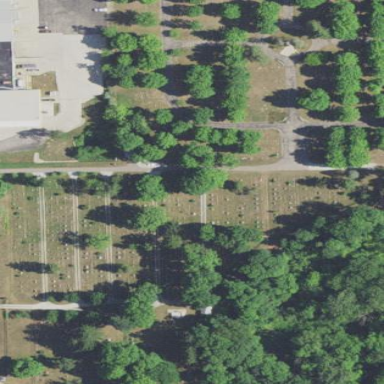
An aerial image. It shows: Cemetery.